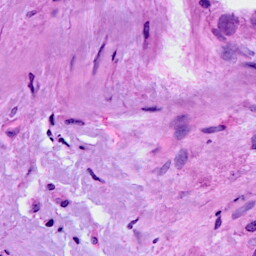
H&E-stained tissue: Breast